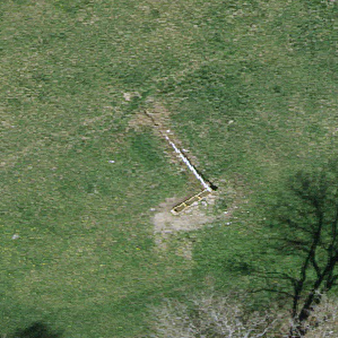
Label: other